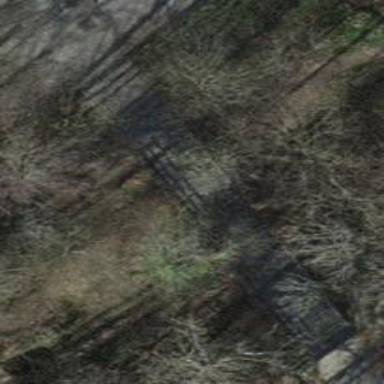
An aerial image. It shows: Track road with grade1 tracktype on beam bridge.